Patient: sex F, age 57
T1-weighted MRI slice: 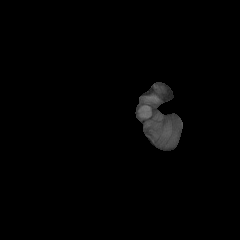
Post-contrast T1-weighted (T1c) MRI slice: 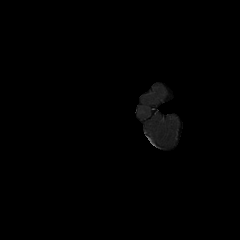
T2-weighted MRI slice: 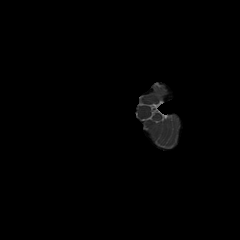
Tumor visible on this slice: no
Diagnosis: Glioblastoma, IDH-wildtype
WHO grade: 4